Here is a 2-D grayscale rendering of raw bearing vibration samples (signal-to-image). Classify the bearing condition as one of: normal, inner_race, outer_race, ball.
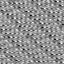
Answer: outer_race